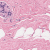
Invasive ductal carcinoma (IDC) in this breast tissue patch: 0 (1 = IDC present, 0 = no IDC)